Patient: sex M, age 65
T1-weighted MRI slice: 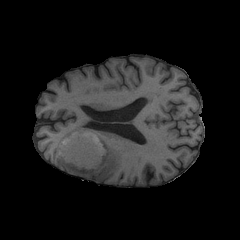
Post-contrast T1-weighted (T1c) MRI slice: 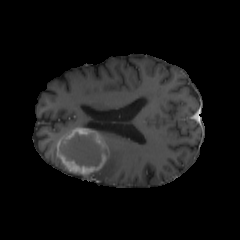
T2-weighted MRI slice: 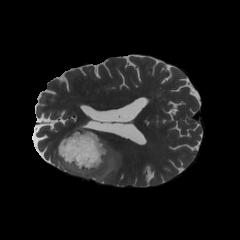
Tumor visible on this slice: yes
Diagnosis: Glioblastoma, IDH-wildtype
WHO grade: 4